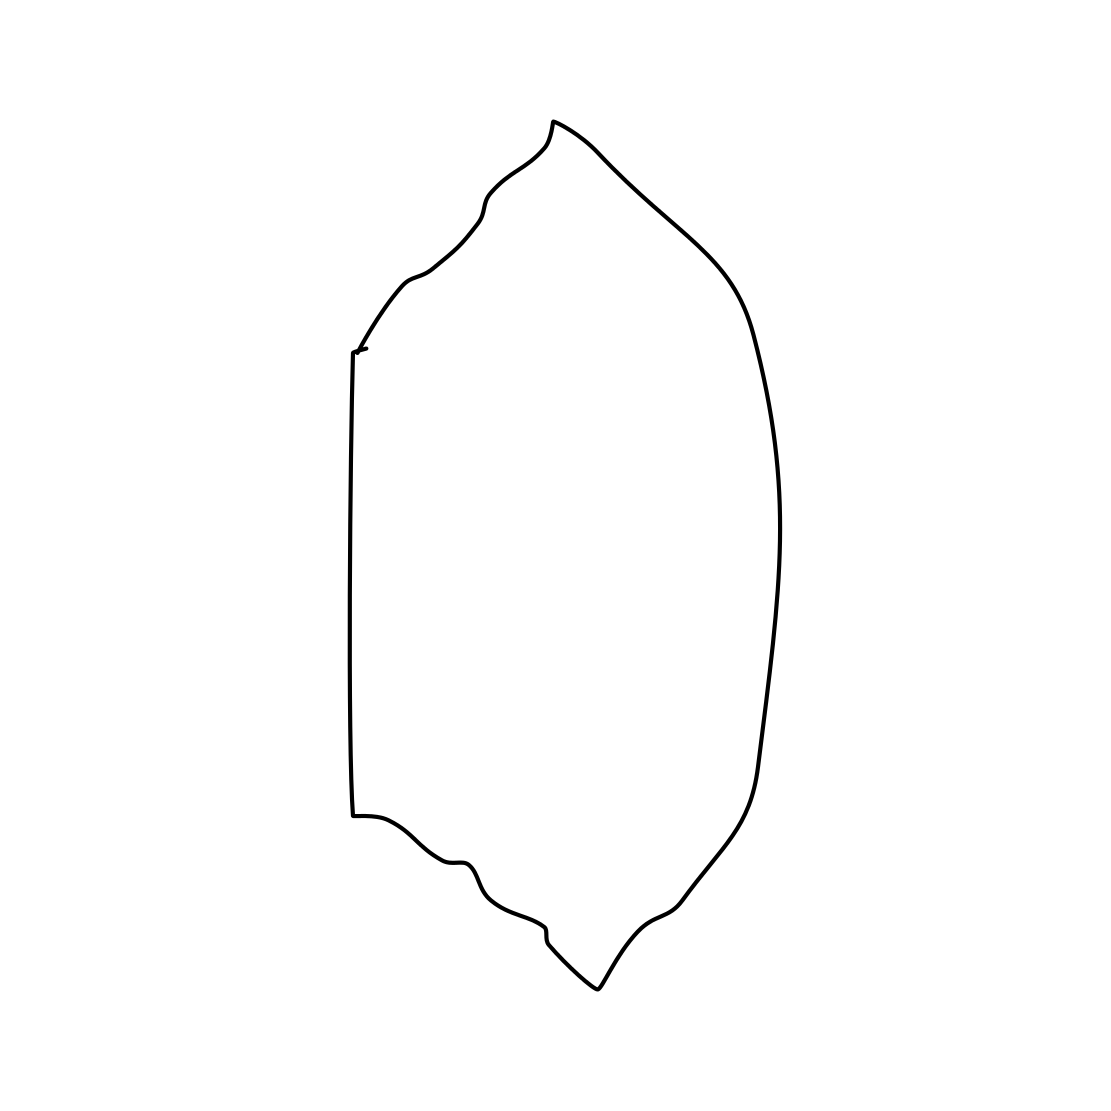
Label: diamond